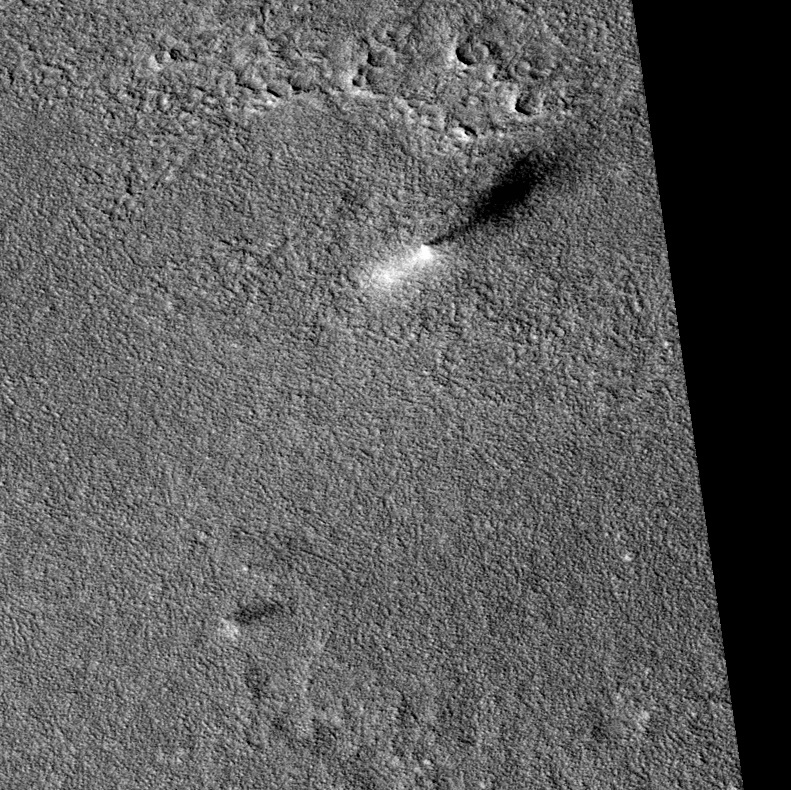
Label: dustdevil, dustdevil